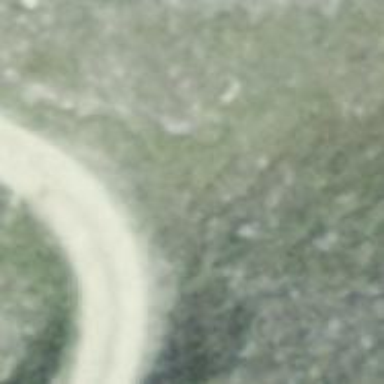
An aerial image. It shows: Unpaved path.